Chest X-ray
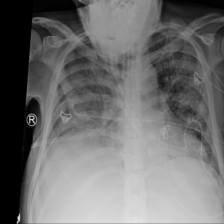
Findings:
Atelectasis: negative
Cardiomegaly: negative
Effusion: positive
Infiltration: positive
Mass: negative
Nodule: positive
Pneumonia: negative
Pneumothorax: negative
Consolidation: negative
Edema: negative
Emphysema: negative
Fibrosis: negative
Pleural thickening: negative
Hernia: negative